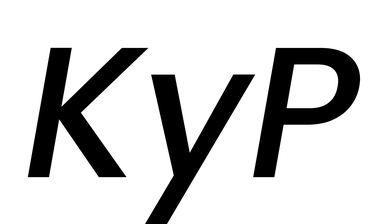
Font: Poppins-MediumItalic